Field crop: maize
Growth stage: 1
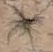
Species: salsola